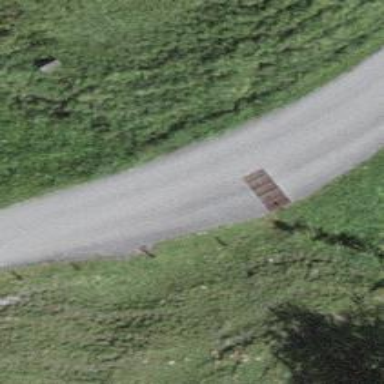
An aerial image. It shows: Cattle grid.